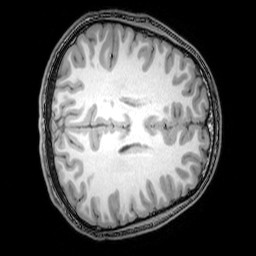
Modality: T1w
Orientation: axial
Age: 21
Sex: male
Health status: healthy
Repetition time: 0.081 s
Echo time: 0.037 s